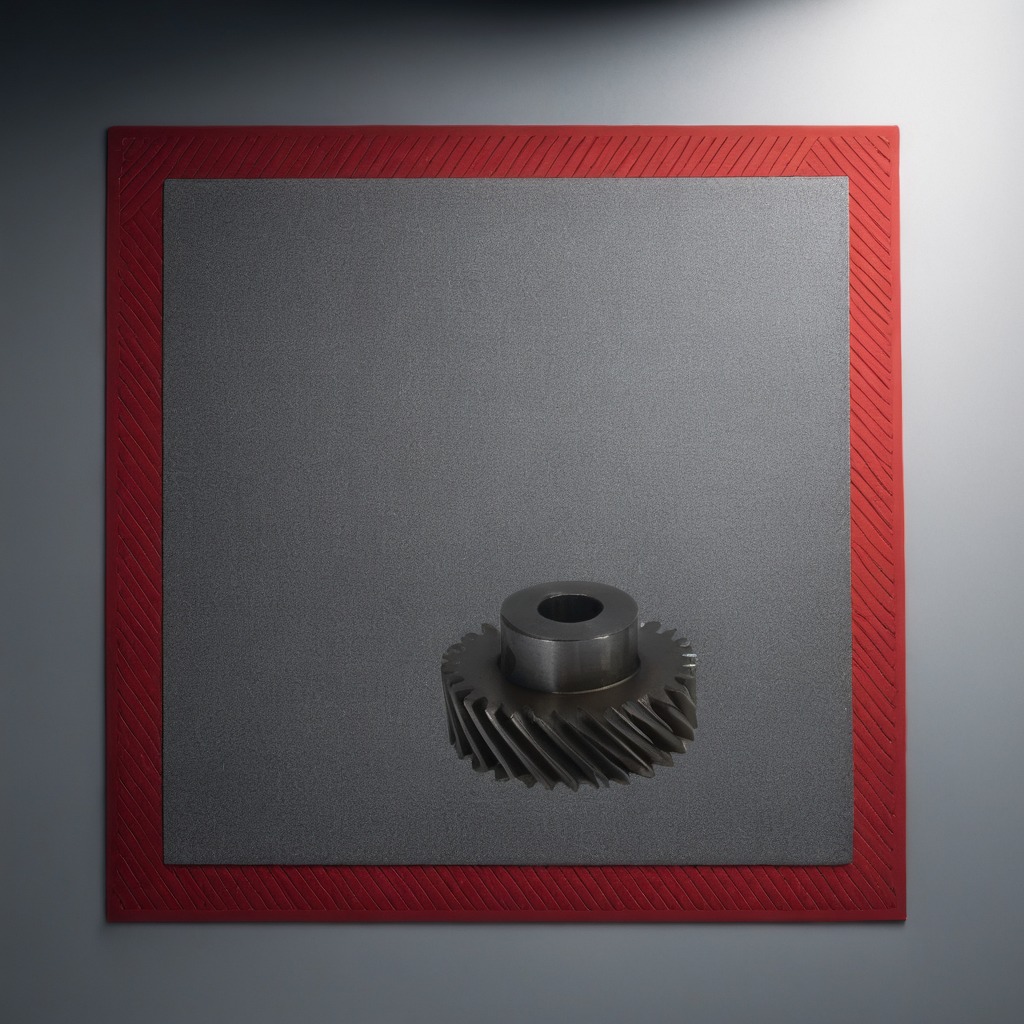
A steel gear with teeth lies on a clean granite tabletop covered with a red rubber mat inside a workshop under bright overhead lighting crisp shadows high clarity worn but beneath the mat